Question: I was able to embed the text into a label that looks like this with the code below. How do I add another string called LocationTo to the right side of the arrow?
'''
var place = self.places[indexPath.row] as Place
var attachment = NSTextAttachment()
attachment.image = UIImage(named: "Right-50.png")
var attachmentString = NSAttributedString(attachment: attachment)
var arrowIcon = NSMutableAttributedString(string: place.Location)
arrowIcon.appendAttributedString(attachmentString)
cell.textLabel!.attributedText = arrowIcon
'''

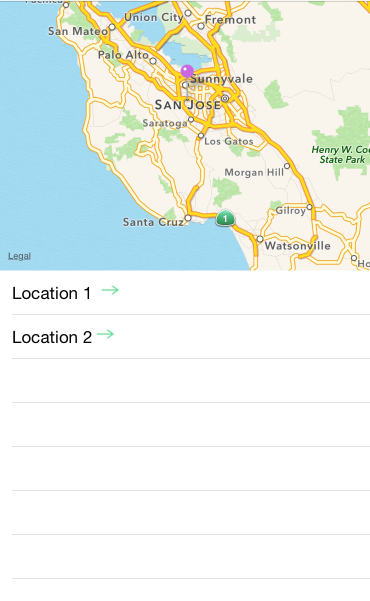
Answer: In your way,you just need to append Attribtue String
'''
arrowIcon.appendAttributedString(anotherString)
'''